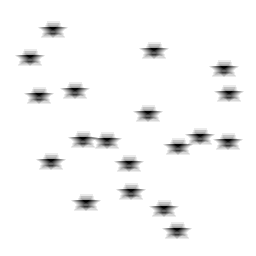
Squares: 0
Triangles: 0
Stars: 19
Total shapes: 19